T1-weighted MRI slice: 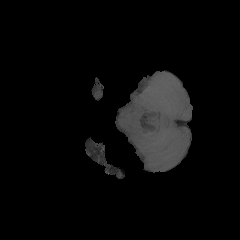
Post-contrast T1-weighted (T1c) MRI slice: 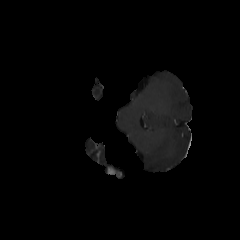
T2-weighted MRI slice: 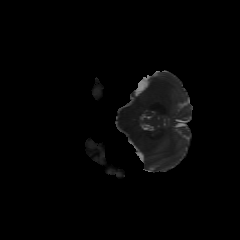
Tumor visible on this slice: yes